Interaction volume radius: 5 \u00c5
Interaction volume height: 20 \u00c5
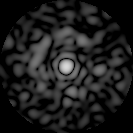
Disorder parameter: 0.8433